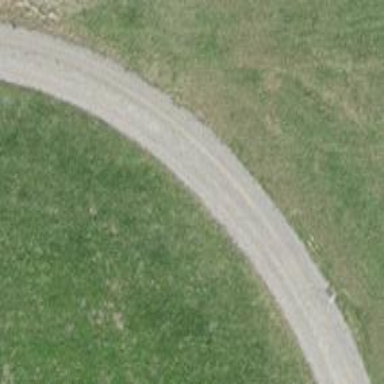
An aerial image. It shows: Track with grade 2 gravel surface.